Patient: sex M, age 81
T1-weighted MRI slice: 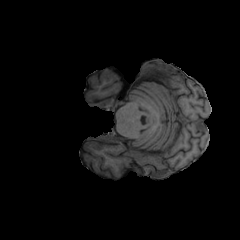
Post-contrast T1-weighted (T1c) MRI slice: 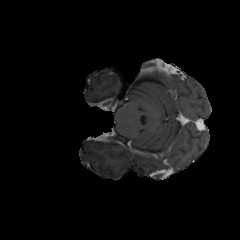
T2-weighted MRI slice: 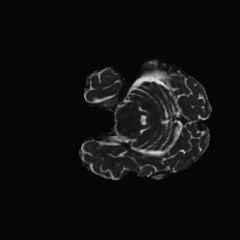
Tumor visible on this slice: no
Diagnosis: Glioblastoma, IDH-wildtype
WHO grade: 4